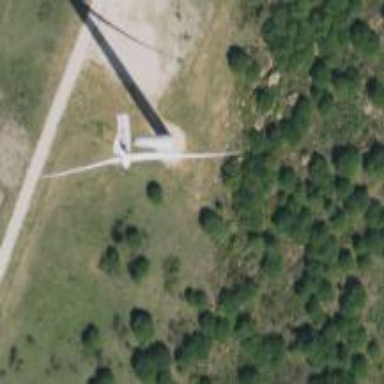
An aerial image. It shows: Wind generator in the form of horizontal axis wind turbine.